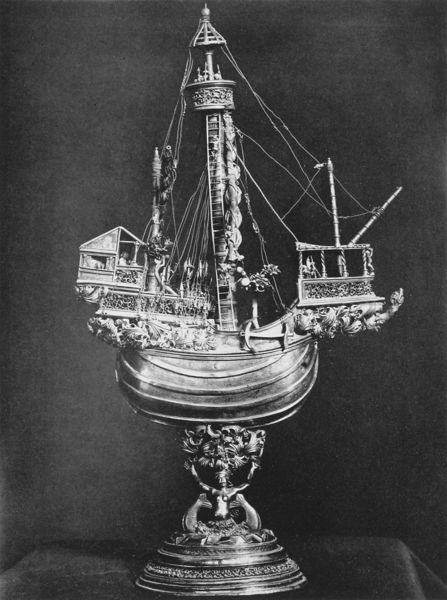
Titel: Nef
Standort: Padua, Basilica del Santo (EU - I - Venetien); Herkunftsort: Nürnberg (EU - D - B)
Schlagwörter: fuß, blume, schmuck, ornament, sockel, figur, boot, ranken, statue, schiff, segel, segelboot, modell, mast, segelschiff, masten, leiter, seile, glanz, verzierung, glänzend, metall, bronze, plastik, podest, takelage, taue, foto, fotografie, schwarz-weiß, nixe, allegorie, statuette, flaggen, anker, fäden, pokal, miniatur, objekt, grünes gewölbe, fische, gallionsfigur, ausguck, arche, rahe, seejungfrau